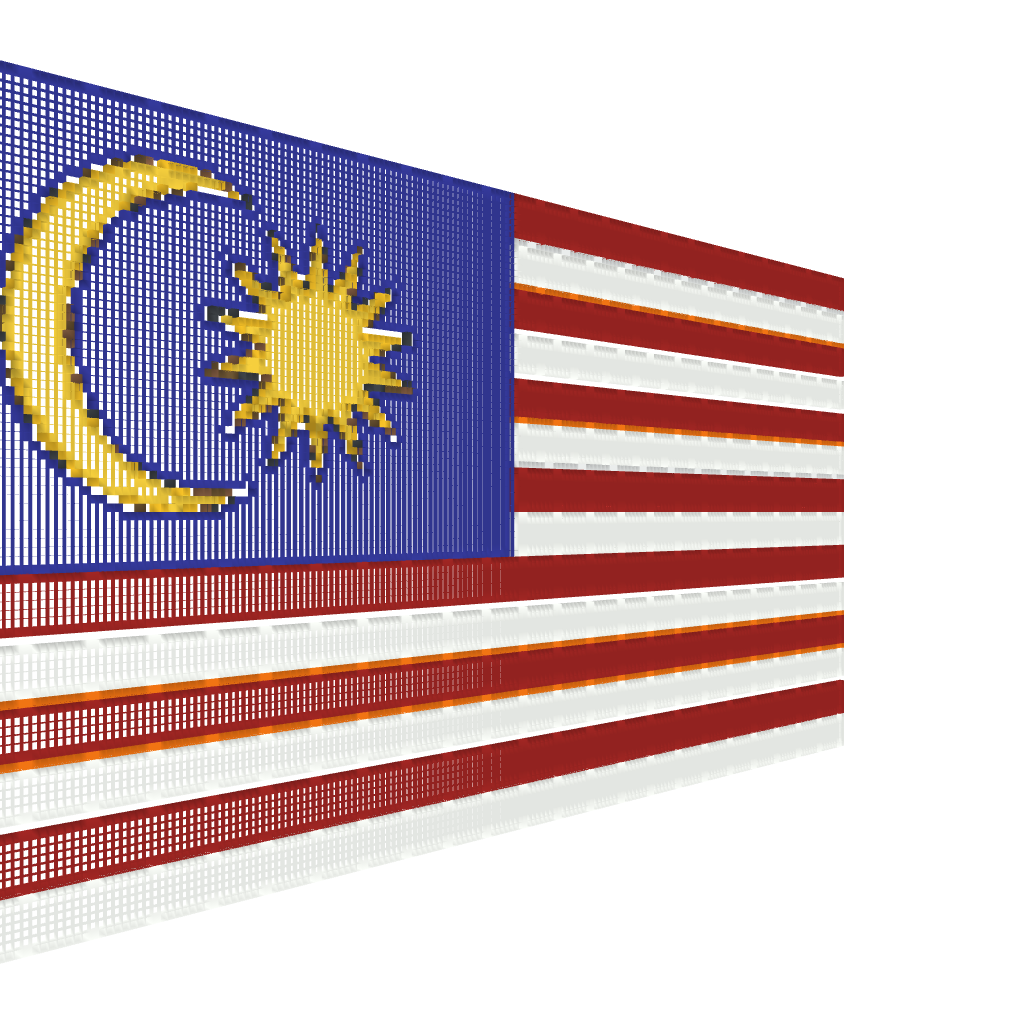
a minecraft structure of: Malaysia Flag